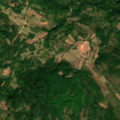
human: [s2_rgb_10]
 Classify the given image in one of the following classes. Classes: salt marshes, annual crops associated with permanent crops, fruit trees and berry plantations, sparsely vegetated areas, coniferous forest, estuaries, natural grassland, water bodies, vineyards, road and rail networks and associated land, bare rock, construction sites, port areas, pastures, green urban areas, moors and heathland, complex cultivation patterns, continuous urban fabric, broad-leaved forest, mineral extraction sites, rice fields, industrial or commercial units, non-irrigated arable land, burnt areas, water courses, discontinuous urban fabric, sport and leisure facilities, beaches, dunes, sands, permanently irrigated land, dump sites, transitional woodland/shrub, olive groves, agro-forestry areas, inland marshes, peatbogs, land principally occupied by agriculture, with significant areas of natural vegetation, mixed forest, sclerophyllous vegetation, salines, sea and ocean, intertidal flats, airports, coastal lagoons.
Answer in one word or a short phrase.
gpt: complex cultivation patterns, land principally occupied by agriculture, with significant areas of natural vegetation, broad-leaved forest, transitional woodland/shrub